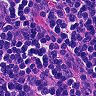
Metastatic tissue present: no